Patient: sex M, age 76
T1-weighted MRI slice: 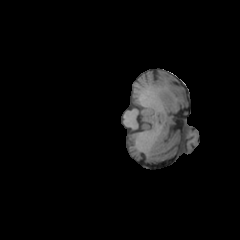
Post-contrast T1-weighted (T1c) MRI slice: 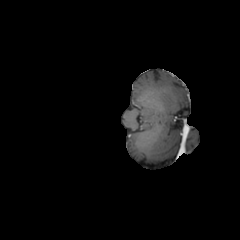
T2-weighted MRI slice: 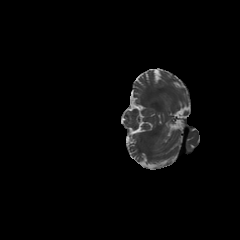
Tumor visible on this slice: no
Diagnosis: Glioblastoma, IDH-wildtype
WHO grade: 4